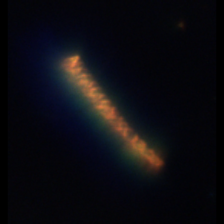
Taxon: Skeletonema
Group: Diatoms